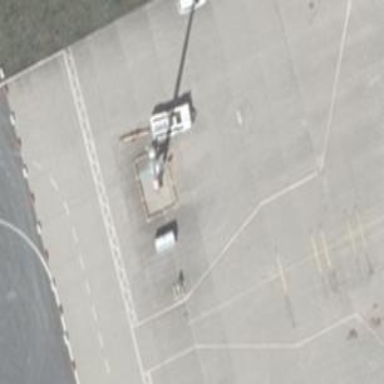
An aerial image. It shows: Floodlight.